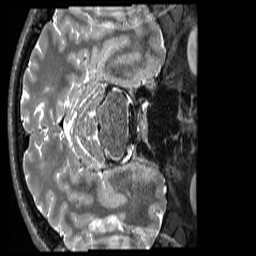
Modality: T2w
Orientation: axial
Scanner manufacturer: siemens
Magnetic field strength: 3 T
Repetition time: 3.2 s
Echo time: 0.563 s